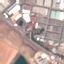
Label: Industrial